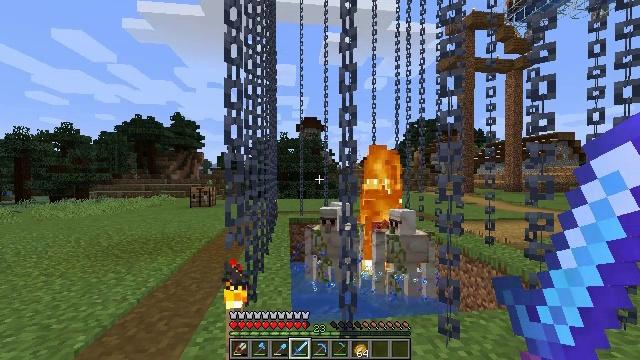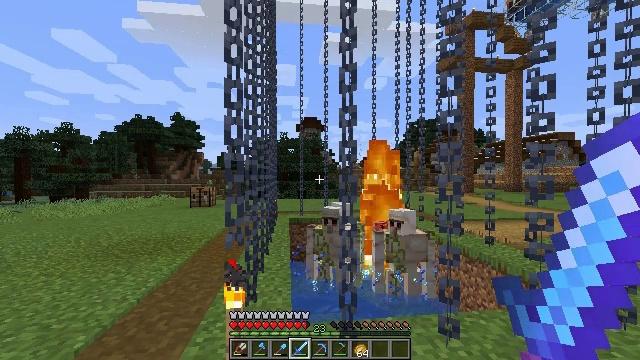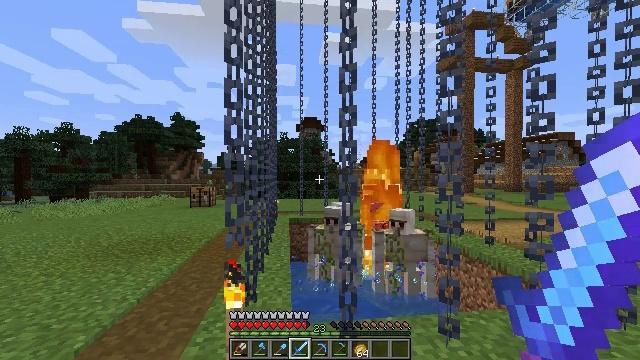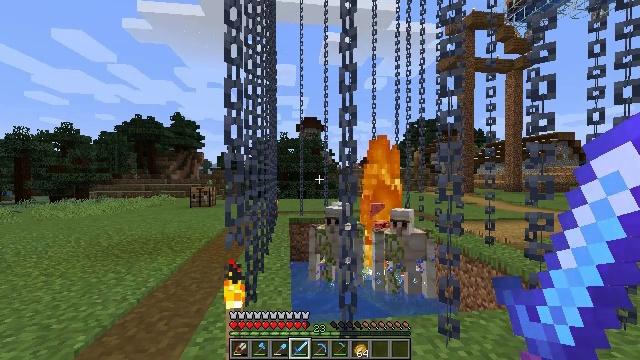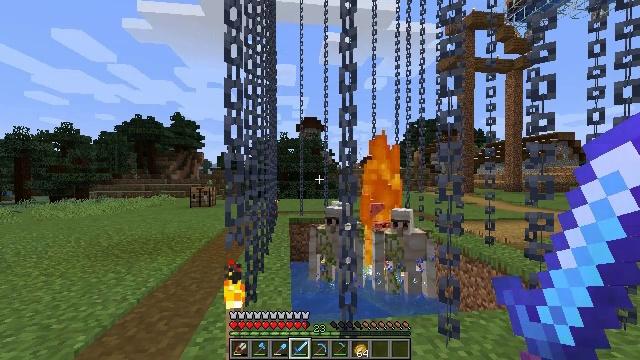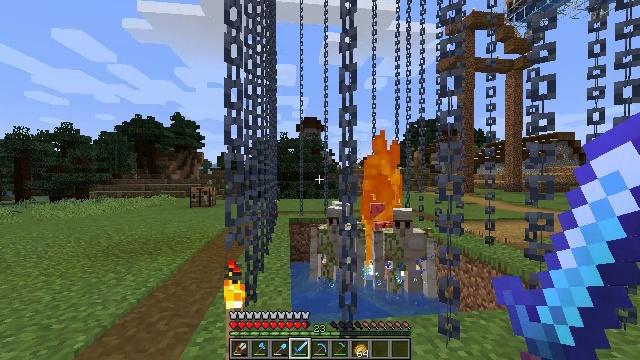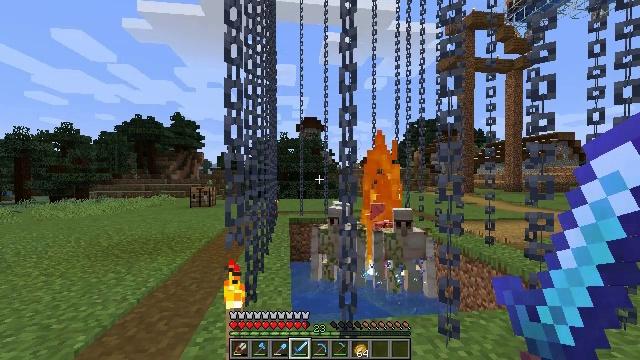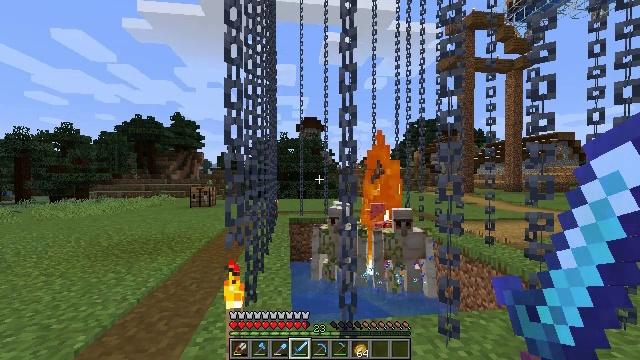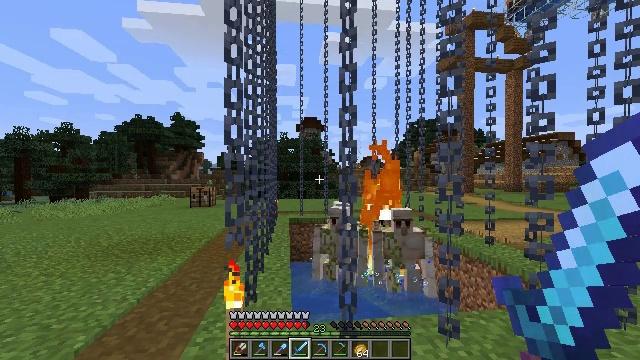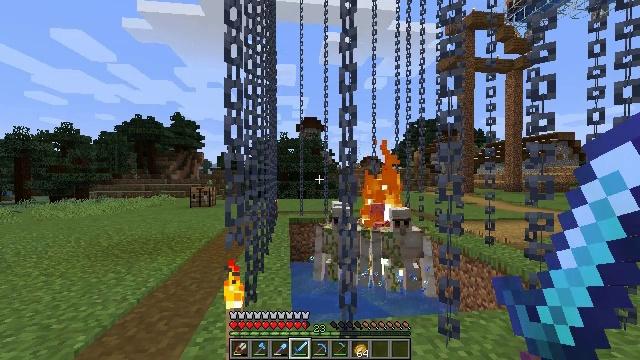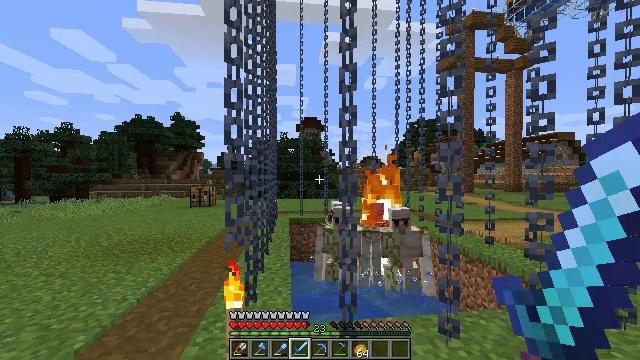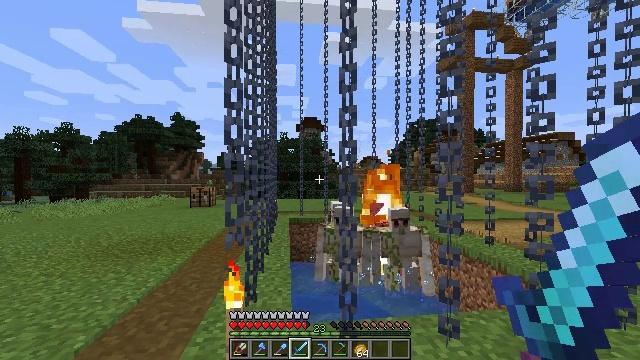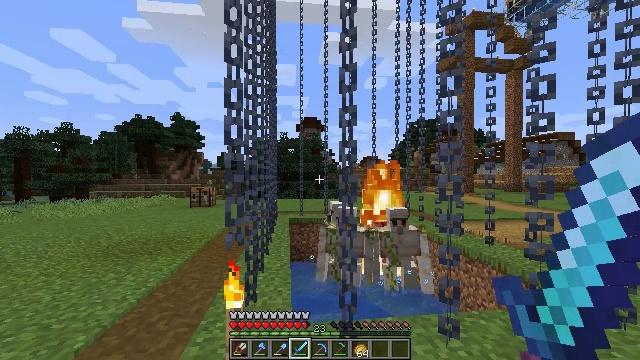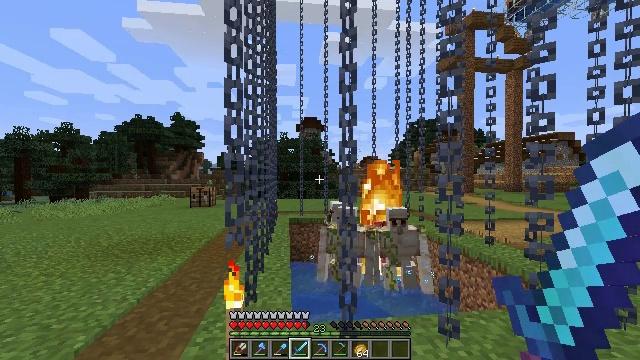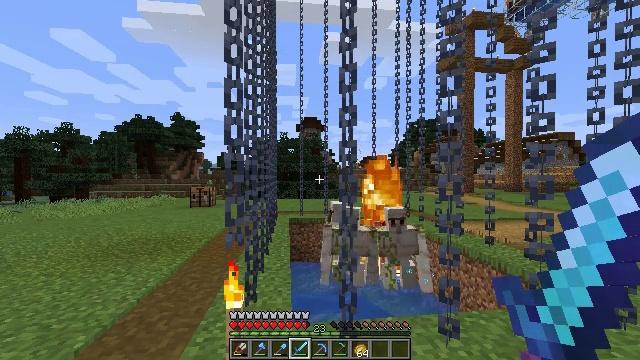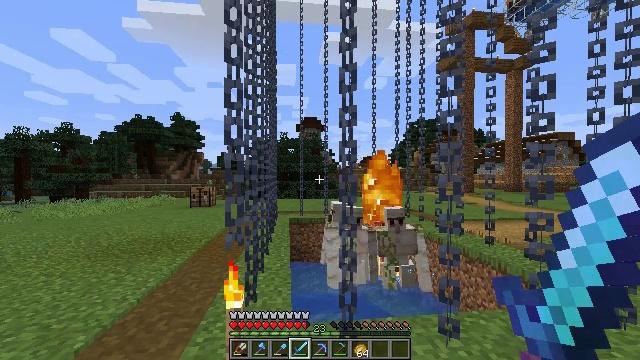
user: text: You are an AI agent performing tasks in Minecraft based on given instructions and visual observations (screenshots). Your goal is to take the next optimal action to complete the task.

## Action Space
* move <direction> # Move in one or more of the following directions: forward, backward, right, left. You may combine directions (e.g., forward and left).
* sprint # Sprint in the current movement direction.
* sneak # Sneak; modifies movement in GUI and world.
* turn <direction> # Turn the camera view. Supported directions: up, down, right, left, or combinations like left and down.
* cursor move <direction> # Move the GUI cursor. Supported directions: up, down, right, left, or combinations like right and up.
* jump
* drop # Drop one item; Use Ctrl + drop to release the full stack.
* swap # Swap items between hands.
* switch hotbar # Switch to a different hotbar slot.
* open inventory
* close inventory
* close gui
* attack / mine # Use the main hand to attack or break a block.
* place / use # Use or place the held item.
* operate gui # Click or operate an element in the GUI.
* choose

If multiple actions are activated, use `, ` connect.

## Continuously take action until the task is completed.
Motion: motion action
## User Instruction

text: Break the potato plant to gather potatoes.
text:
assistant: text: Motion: no_op
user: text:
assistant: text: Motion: no_op
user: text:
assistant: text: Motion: no_op
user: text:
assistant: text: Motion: no_op
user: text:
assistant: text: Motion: no_op
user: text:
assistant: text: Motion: no_op
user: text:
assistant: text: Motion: no_op
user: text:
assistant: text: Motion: no_op
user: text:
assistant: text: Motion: no_op
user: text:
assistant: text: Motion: no_op
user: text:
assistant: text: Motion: no_op
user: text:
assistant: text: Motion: no_op
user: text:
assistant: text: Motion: no_op
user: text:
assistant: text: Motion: no_op
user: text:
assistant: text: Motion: no_op
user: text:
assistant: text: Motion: no_op
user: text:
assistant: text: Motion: no_op
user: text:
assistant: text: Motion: no_op
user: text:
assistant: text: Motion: no_op
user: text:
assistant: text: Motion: no_op
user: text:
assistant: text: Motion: no_op
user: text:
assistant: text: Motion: no_op
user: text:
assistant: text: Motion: no_op
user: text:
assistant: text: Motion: no_op
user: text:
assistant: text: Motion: no_op
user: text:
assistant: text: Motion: no_op
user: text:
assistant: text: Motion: no_op
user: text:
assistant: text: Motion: no_op
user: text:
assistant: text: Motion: no_op
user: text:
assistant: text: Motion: no_op